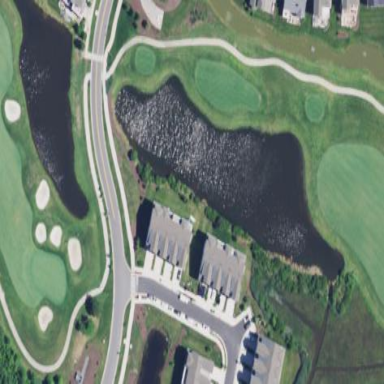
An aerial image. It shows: Scenic view of water hazard on golf course. The natural water feature adds beauty to the landscape.